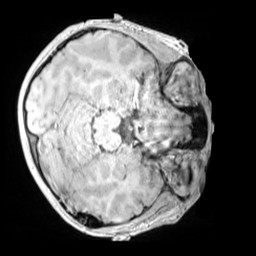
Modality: MP2RAGE
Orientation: axial
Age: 10
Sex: male
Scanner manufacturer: siemens
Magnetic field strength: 3 T
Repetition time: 4 s
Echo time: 0.00303 s